Interaction volume radius: 5 \u00c5
Interaction volume height: 15 \u00c5
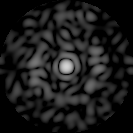
Disorder parameter: 0.8158